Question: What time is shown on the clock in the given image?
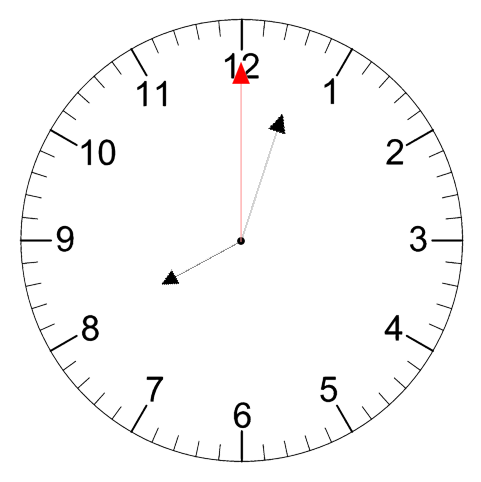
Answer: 08:03:00